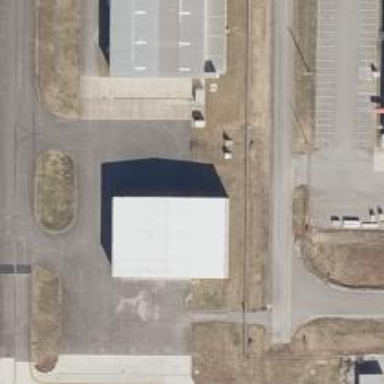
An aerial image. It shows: Image of taxiway at airport.